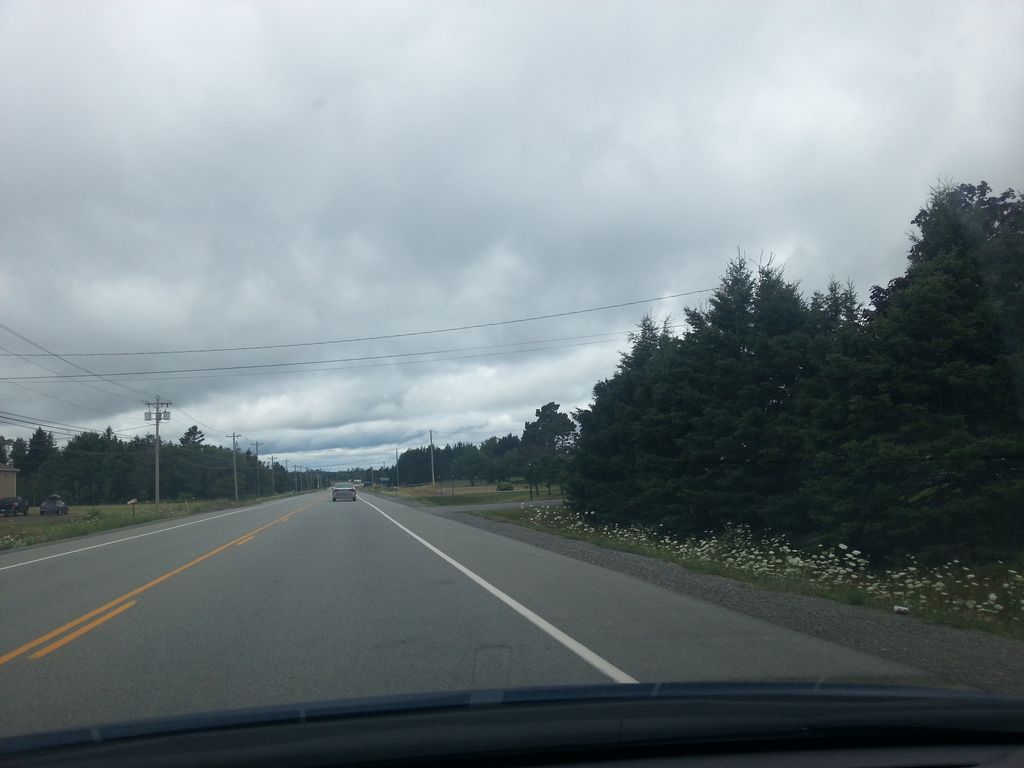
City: charlottetown